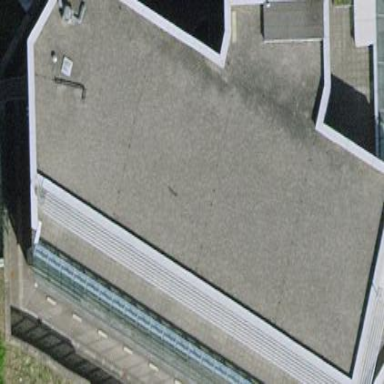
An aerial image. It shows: Office building.